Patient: sex M, age 58
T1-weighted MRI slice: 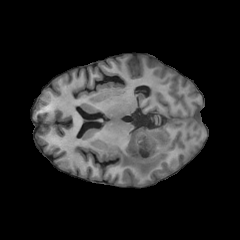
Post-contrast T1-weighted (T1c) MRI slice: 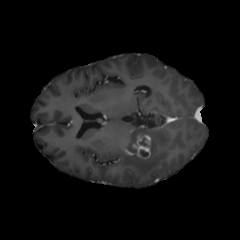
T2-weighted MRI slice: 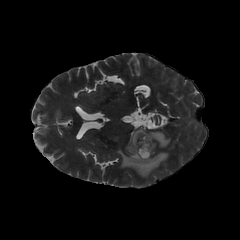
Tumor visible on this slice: yes
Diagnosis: Glioblastoma, IDH-wildtype
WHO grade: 4